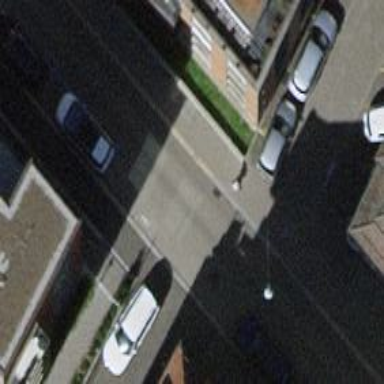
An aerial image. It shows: Residential road with asphalt surface. There is opposite cycleway.